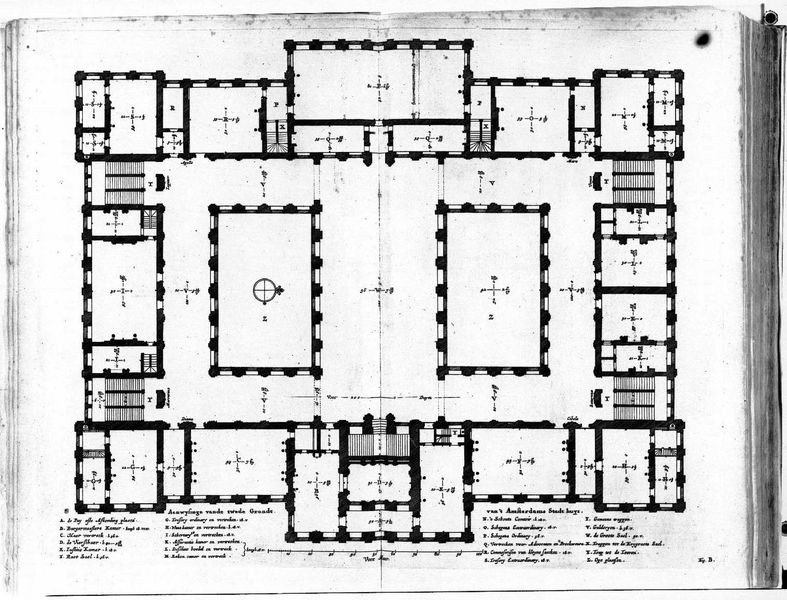
Titel: Rathaus in Amsterdam
Künstler: Jacob van Campen
Standort: Amsterdam, Rathaus (EU - NL)
Schlagwörter: weiß, fenster, grau, schwarz, skizze, zimmer, haus, schloss, architektur, türen, saal, buch, palast, räume, mauern, plan, grundriss, kreuzgang, maßstab, bauplan, innenhöfe, mass, vestibül, planung, plott, vierflügelanlage